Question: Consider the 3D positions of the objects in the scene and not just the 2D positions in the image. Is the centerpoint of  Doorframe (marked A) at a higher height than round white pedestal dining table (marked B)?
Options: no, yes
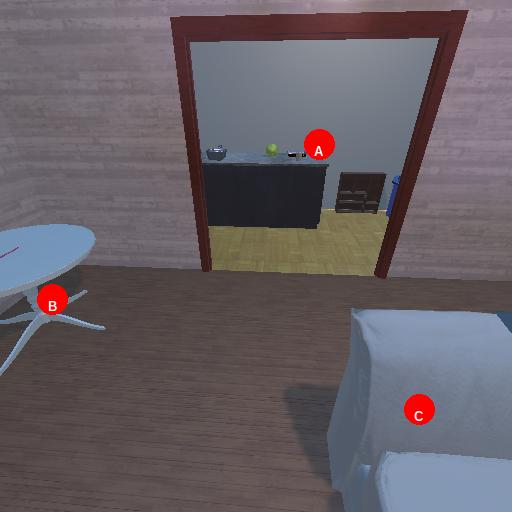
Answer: no